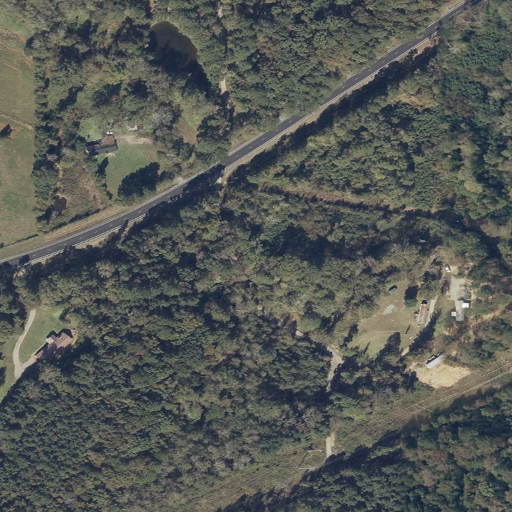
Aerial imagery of gap in Alabama named Drury Bynum Gap containing deciduous forest, open development, mixed forest, evergreen forest, pasture, low intensity development, and grassland